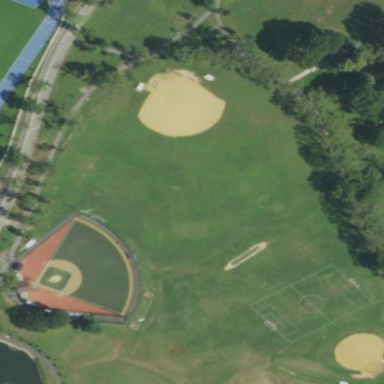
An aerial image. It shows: Baseball pitch for leisure land.